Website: home-depot
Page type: customer-info-address
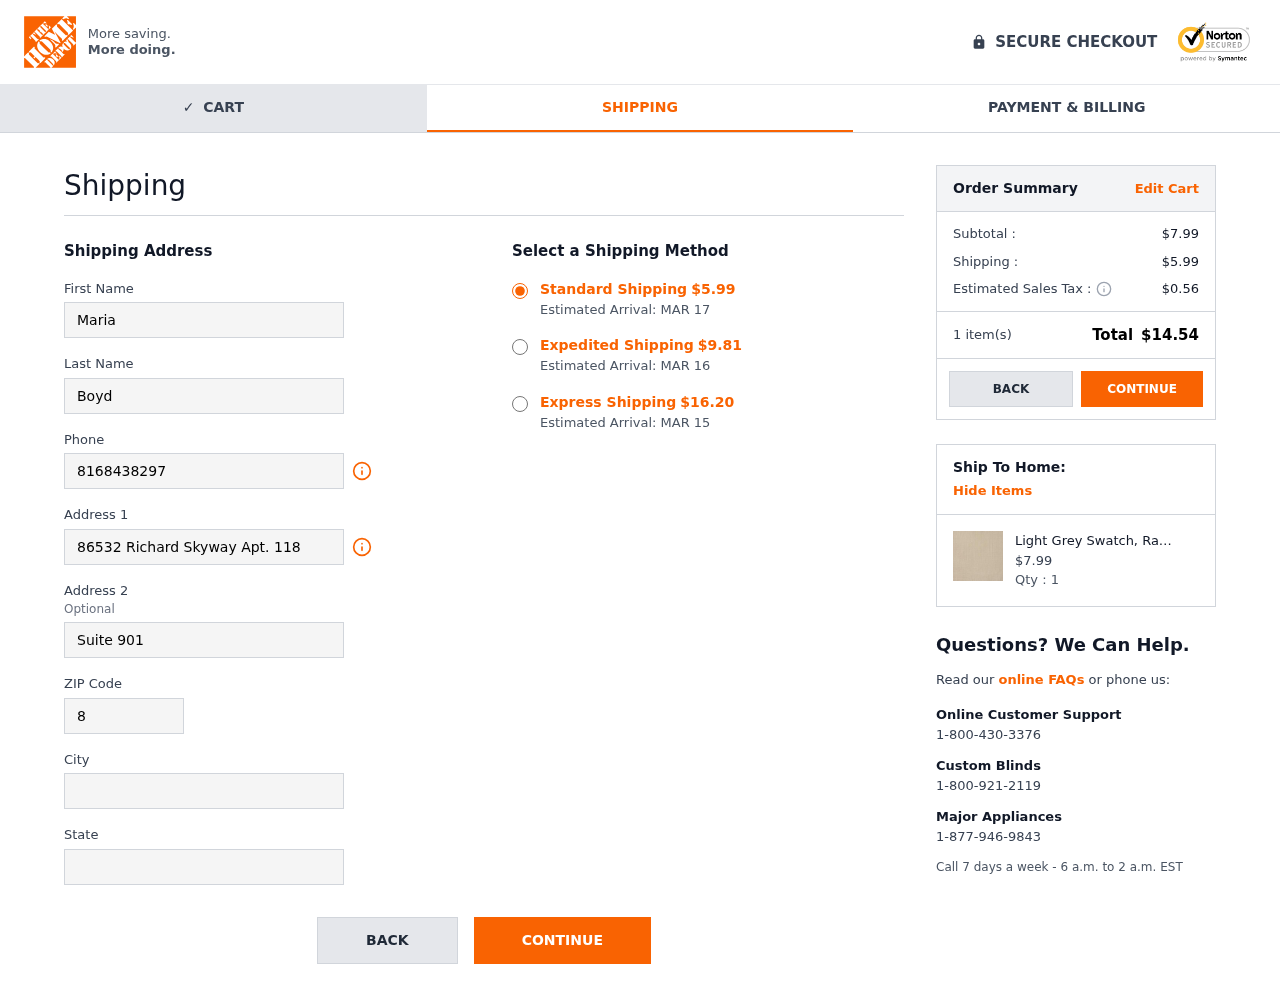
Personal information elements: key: PII_CITY
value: Christophershire
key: PII_FIRSTNAME
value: Maria
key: PII_LASTNAME
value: Boyd
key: PII_PHONE
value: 8168438297
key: PII_POSTCODE
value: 83178
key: PII_STATE
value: Idaho
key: PII_STREET
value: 86532 Richard Skyway Apt. 118
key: PII_STREET2
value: Suite 901
Product elements: key: PRODUCT1_NAME
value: Light Grey Swatch, Ravenna Home
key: PRODUCT1_PRICE
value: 7.99
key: PRODUCT1_QUANTITY
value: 1
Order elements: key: ORDER_SHIPPING_COST
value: $5.99
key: ORDER_DELIVERY_DATE
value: Estimated Arrival: MAR 17
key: ORDER_SHIPPING_COST_EXPEDITED
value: $9.81
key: ORDER_DELIVERY_DATE_EXPEDITED
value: Estimated Arrival: MAR 16
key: ORDER_SHIPPING_COST_EXPRESS
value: $16.20
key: ORDER_DELIVERY_DATE_EXPRESS
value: Estimated Arrival: MAR 15
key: ORDER_SUBTOTAL
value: $7.99
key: ORDER_TAX
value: $0.56
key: ORDER_NUM_ITEMS
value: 1 item(s)
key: ORDER_TOTAL
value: $14.54